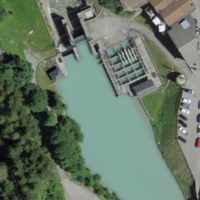
EUNIS habitat code: 47
Species observed at this site:
Plantago media
Anas platyrhynchos
Fagus sylvatica
Motacilla cinerea